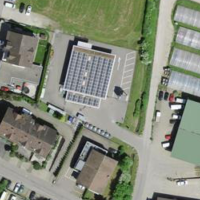
EUNIS habitat code: 54
Species observed at this site:
Corylus avellana